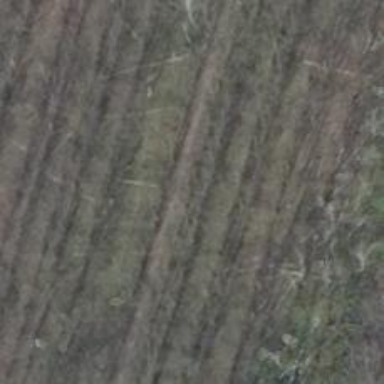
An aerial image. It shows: Path on the ground.